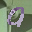
Label: 9